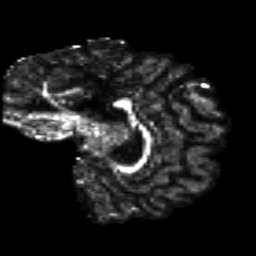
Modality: FA
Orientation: sagittal
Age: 27
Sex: male
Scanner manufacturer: siemens
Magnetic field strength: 3 T
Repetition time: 8.8 s
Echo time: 0.085 s